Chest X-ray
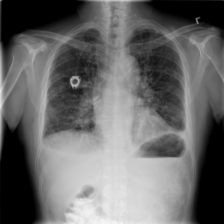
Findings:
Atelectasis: negative
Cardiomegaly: negative
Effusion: positive
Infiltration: negative
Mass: negative
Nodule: positive
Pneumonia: negative
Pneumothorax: negative
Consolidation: negative
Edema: negative
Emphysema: negative
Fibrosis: negative
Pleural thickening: negative
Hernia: negative